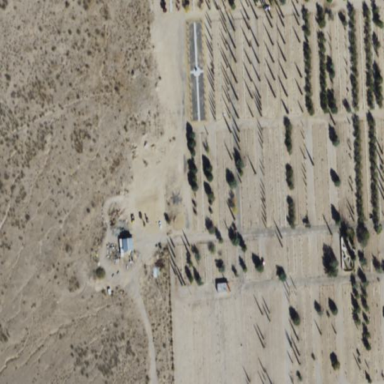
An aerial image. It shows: Grave yard.